Field crop: tomato
Growth stage: 1
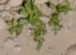
Species: portulaca